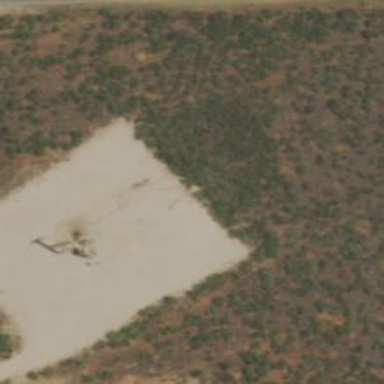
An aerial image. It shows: Wellsite with natural sand surroundings.